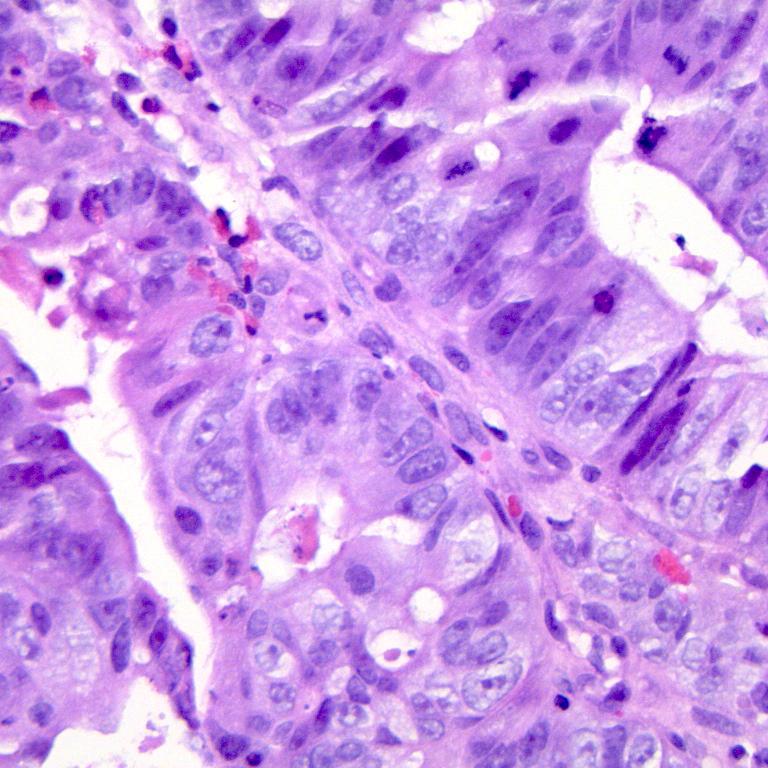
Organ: colon
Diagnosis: adenocarcinomas